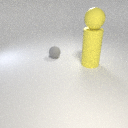
large yellow rubber cylinder below large yellow rubber cylinder